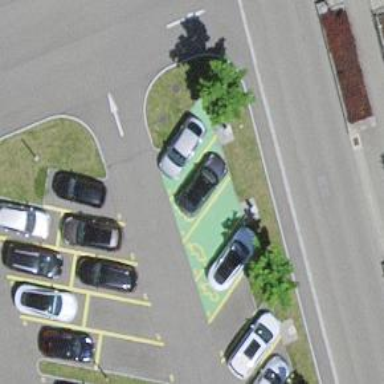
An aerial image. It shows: Charging station.